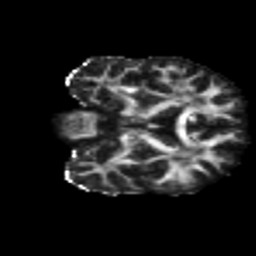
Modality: FA
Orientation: coronal
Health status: ill
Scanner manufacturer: siemens
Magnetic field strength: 3 T
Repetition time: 6.8 s
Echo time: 0.097 s